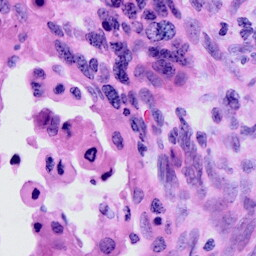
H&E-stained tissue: Cervix